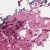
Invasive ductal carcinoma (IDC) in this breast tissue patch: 0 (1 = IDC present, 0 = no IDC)